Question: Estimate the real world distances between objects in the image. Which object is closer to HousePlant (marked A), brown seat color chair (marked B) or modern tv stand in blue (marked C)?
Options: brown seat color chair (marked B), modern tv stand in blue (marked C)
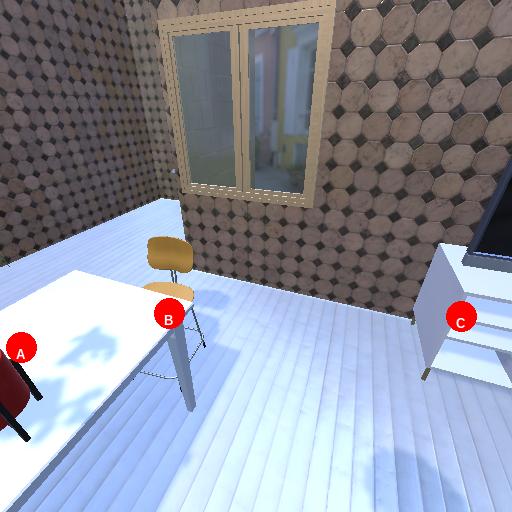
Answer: brown seat color chair (marked B)